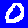
Digit: 0